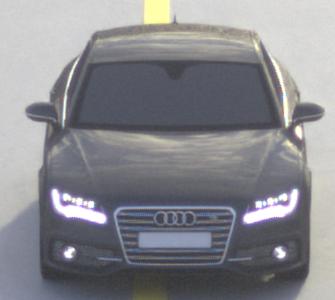
Make: Audi
Model: S7 Sportback cod
Detailed model: S7 (4G) Sportback
Model produced from: 2012/06
Model produced until: 2014/05
Doors: 5
Color: gray
Road condition: dry road
Daytime: morning or afternoon
Contrast: medium contrast